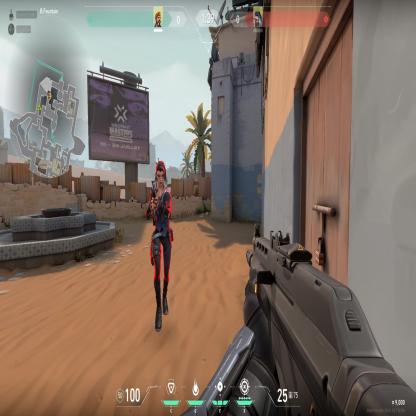
Label: enemy